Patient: sex F, age 62
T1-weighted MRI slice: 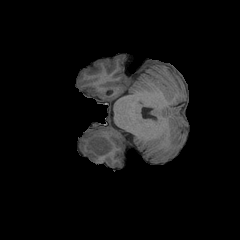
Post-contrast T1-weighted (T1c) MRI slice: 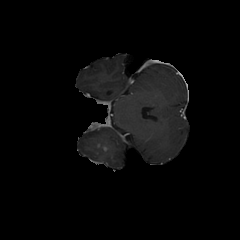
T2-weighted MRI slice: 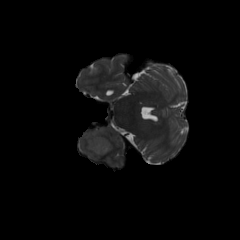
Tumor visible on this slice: yes
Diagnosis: Glioblastoma, IDH-wildtype
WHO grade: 4